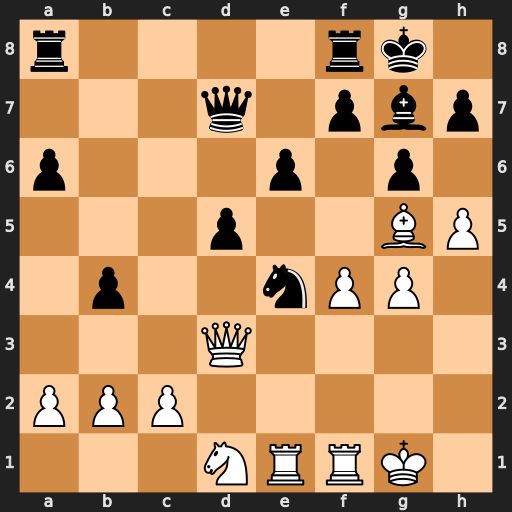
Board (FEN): r4rk1/3q1pbp/p3p1p1/3p2BP/1p2nPP1/3Q4/PPP5/3NRRK1
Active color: w
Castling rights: -
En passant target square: -
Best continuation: Rxe4 Qa7+ Re3